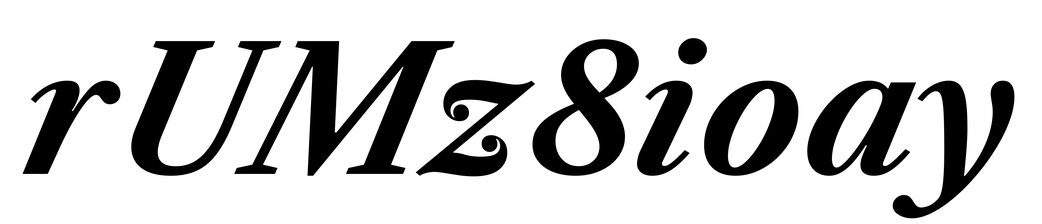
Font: LibreCaslonText-Italic_Bold_Italic